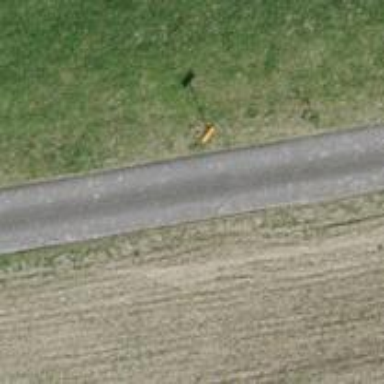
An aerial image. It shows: Pole with roof covering.